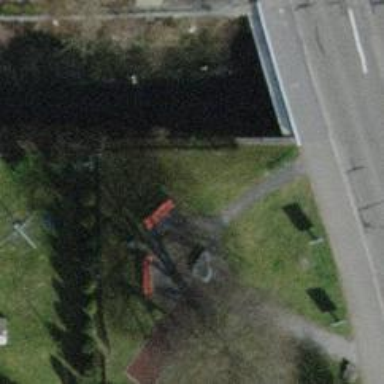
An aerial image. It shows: Red bench.